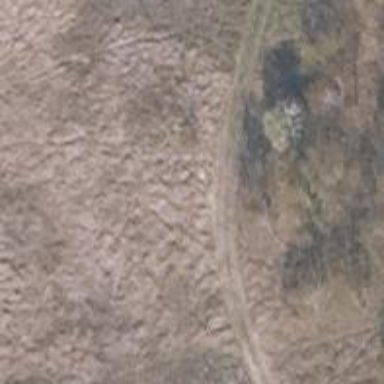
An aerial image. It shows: Grassy track road with grade 4 track type.